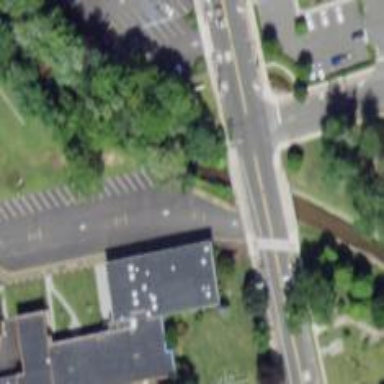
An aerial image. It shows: Tertiary road with separate sidewalk.